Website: apple
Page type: billing-address
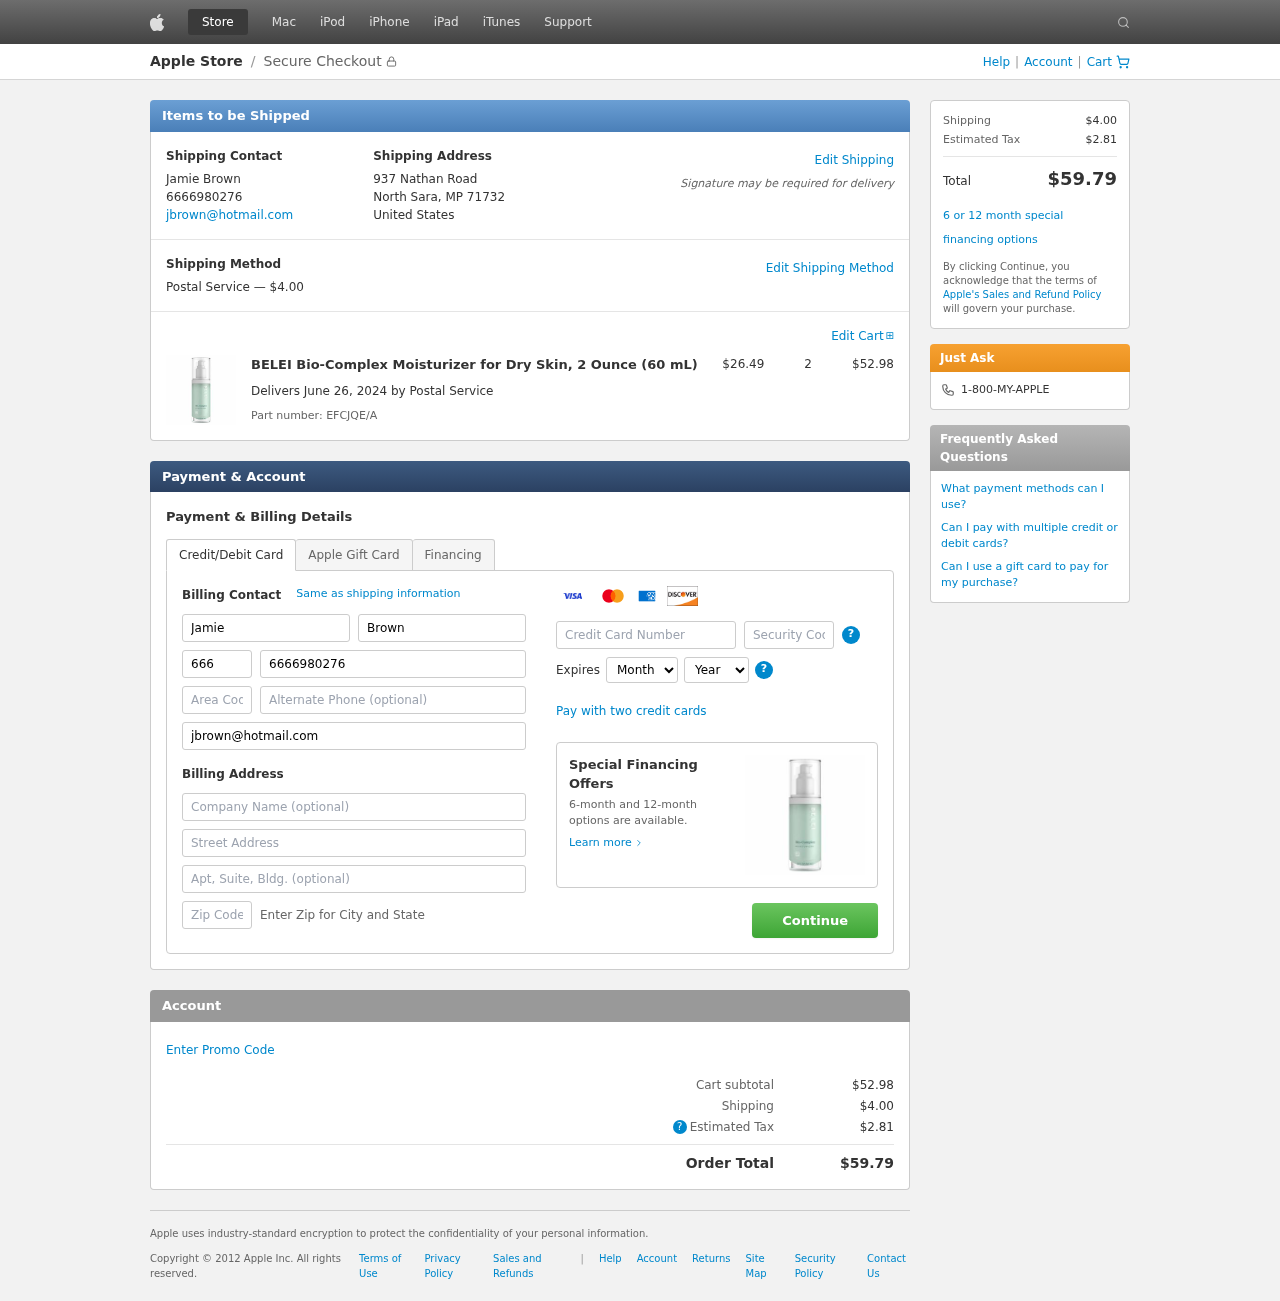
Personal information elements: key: PII_CARD_CVV
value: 079
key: PII_CARD_EXPIRY_MONTH
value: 06
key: PII_CARD_EXPIRY_YEAR
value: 26
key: PII_CARD_NUMBER
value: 4592 5016 9156 9787
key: PII_CITY_STATE_ZIP
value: North Sara, MP 71732
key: PII_COUNTRY
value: United States
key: PII_EMAIL
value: jbrown@hotmail.com
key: PII_FIRSTNAME
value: Jamie
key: PII_FULLNAME
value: Jamie Brown
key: PII_LASTNAME
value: Brown
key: PII_PHONE
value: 6666980276
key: PII_PHONE_AREA
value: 666
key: PII_POSTCODE2
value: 03496
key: PII_STREET
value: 937 Nathan Road
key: PII_STREET2
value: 588 Brown Stravenue Suite 266
Product elements: key: PRODUCT1_NAME
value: BELEI Bio-Complex Moisturizer for Dry Skin, 2 Ounce (60 mL)
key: PRODUCT1_PRICE
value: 26.49
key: PRODUCT1_QUANTITY
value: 2
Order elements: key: ORDER_SHIPPING_COST
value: $4.00
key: ORDER_SUBTOTAL
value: $52.98
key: ORDER_DELIVERY_DATE
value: June 26, 2024
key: ORDER_PART_NUMBER
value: EFCJQE/A
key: ORDER_TAX
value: $2.81
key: ORDER_TOTAL
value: $59.79